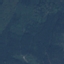
Label: Forest